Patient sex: M
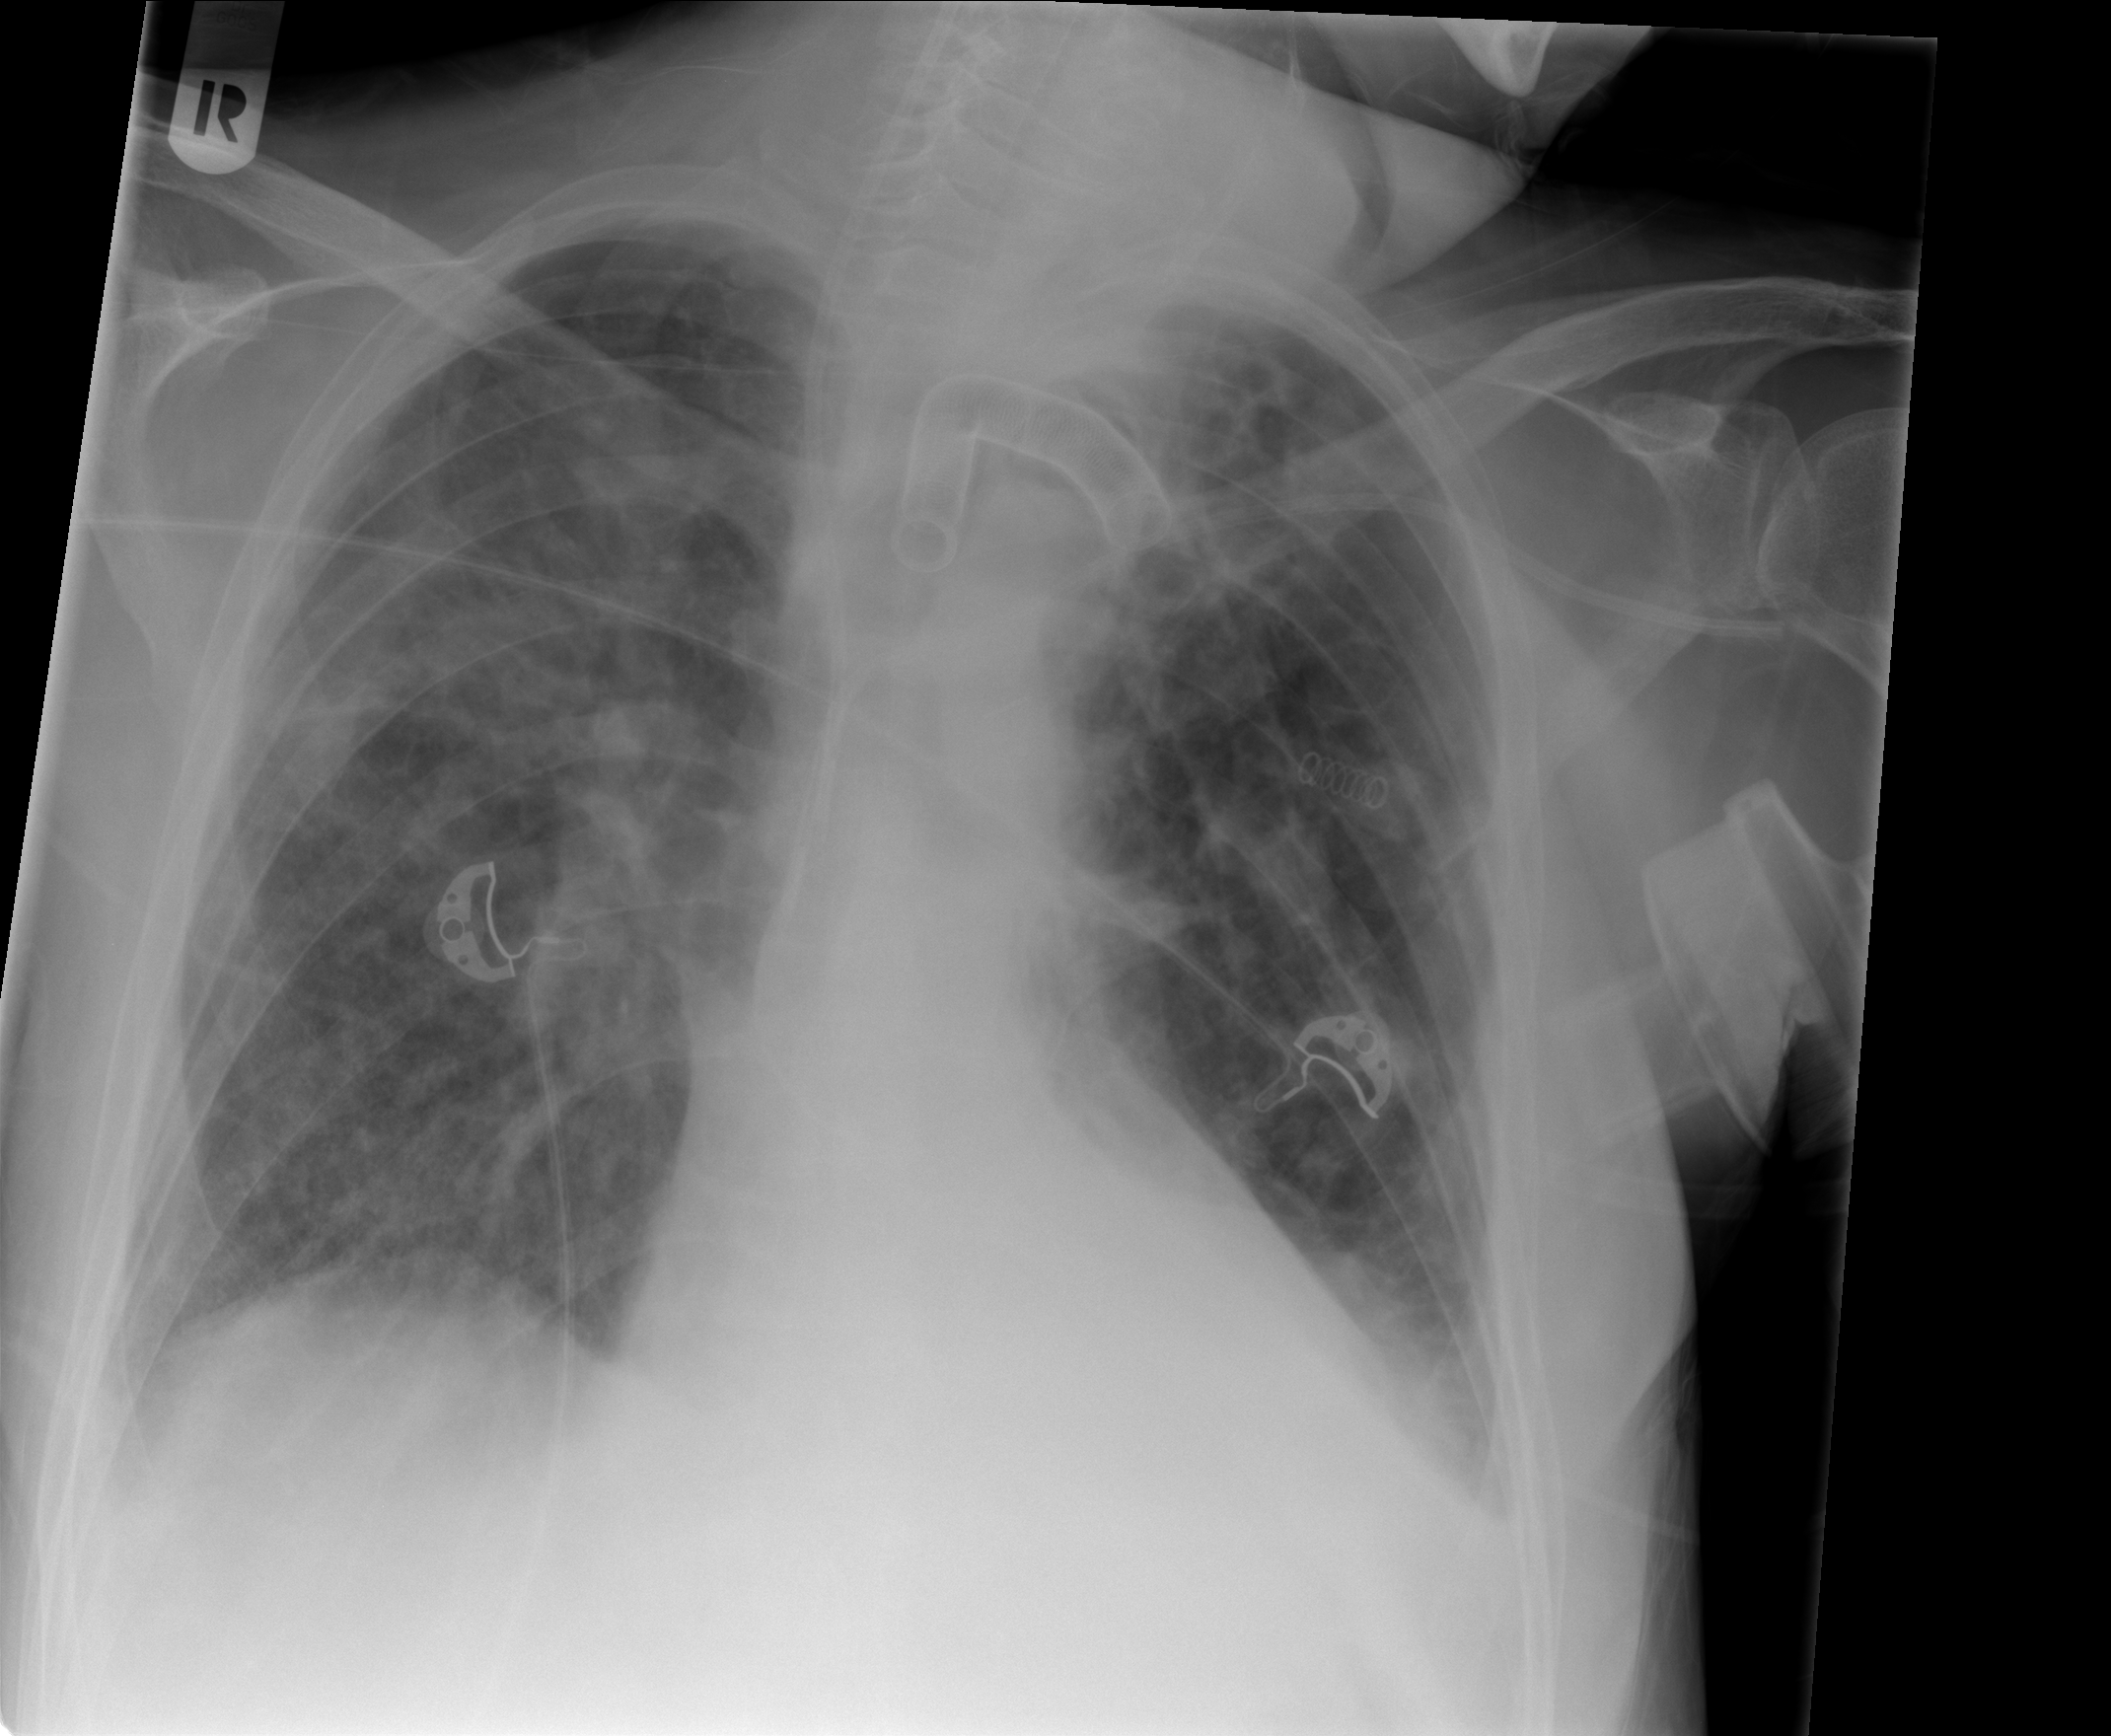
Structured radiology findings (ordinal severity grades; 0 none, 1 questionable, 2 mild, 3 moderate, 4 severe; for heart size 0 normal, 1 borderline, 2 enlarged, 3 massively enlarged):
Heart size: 0
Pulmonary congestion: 2
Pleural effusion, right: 2
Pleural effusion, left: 2
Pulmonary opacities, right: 3
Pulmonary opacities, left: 2
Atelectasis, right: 2
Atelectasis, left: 2